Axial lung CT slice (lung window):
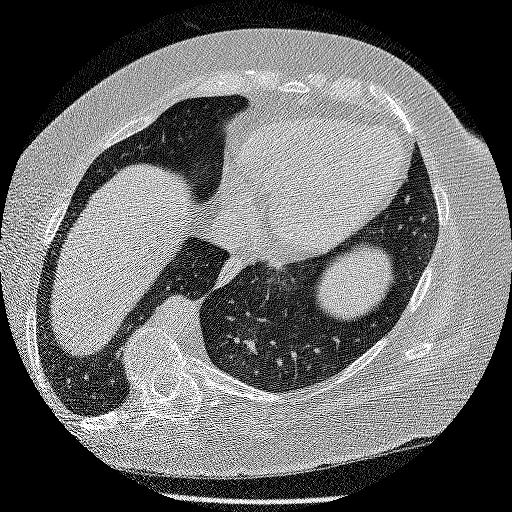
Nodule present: no